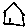
Label: house